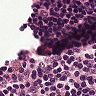
Metastatic tissue present: no